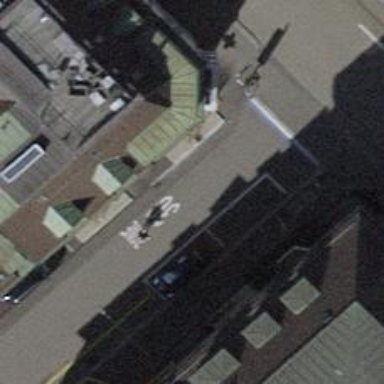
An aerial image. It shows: Parking lane designated for parking.